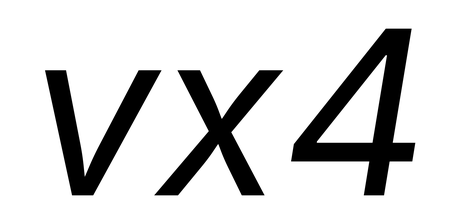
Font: Inter-Italic_Italic